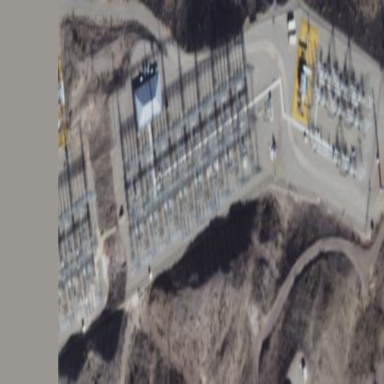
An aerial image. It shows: Outdoor distribution substation protected by fence.